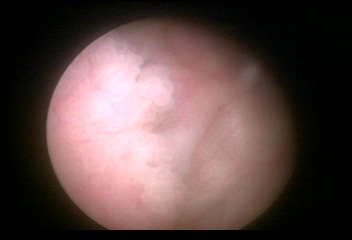
Modality: WLC
Class: Malignant
Subclass: HighGradePapillary
Lesion: L1
Stage: T1
Morphology: Papillary
Bladder cancer association: Yes
Annotated structures: Tumor